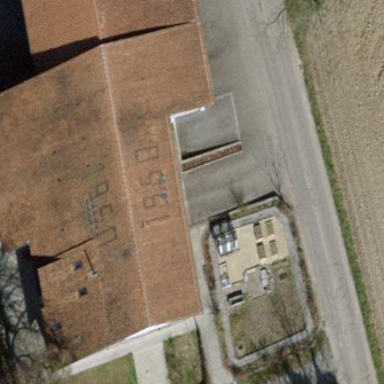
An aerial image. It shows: Detached building with gabled roof.